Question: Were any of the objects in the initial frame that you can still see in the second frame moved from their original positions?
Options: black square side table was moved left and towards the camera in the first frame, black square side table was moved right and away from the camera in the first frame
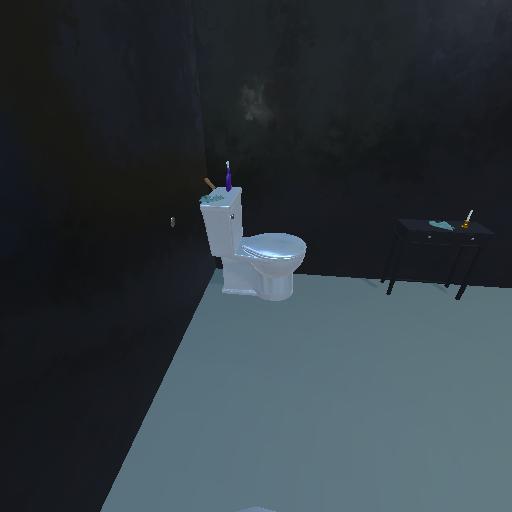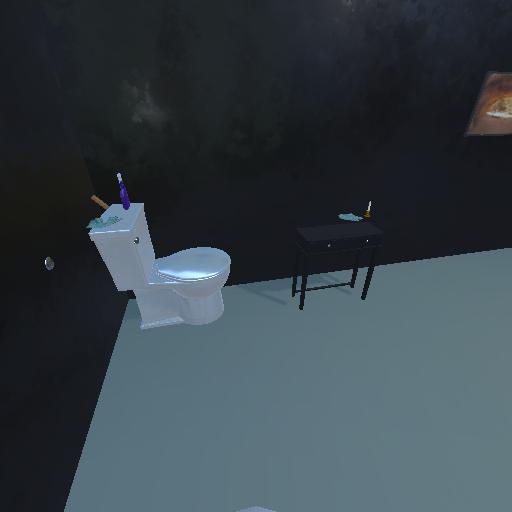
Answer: black square side table was moved left and towards the camera in the first frame